Field crop: tomato
Growth stage: 1
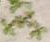
Species: portulaca